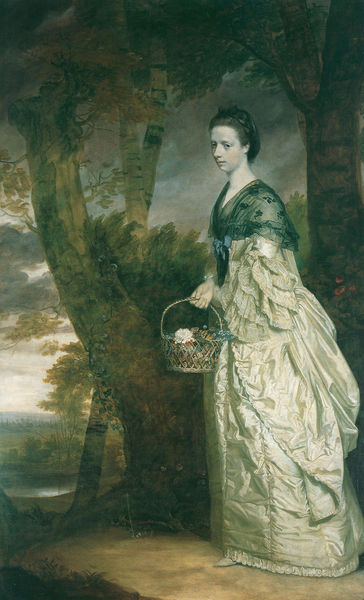
Titel: Mrs Thomas Riddell
Künstler: Sir Joshua Reynolds
Institution: Newcastle Upon Tyne, Laing Art Gallery
Schlagwörter: baum, dunkel, hand, weiß, bäume, grün, landschaft, blume, blumen, braun, frau, kleid, blick, blüte, weg, band, blass, wind, sträucher, hübsch, schön, wald, herbst, korb, mittelalter, körbchen, örbchen